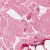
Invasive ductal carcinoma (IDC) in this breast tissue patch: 0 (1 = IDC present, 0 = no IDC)